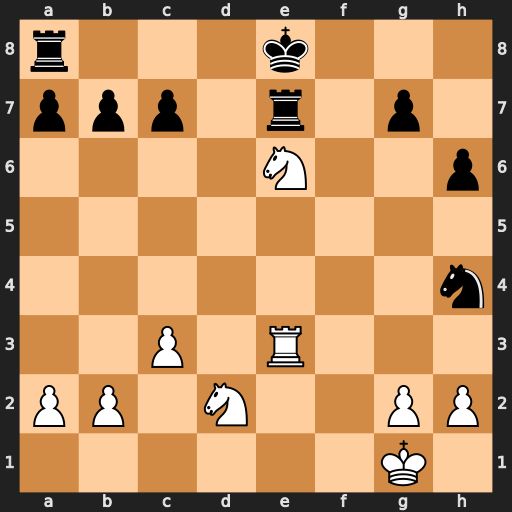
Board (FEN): r3k3/ppp1r1p1/4N2p/8/7n/2P1R3/PP1N2PP/6K1
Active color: w
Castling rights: q
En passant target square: -
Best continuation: Nxc7+ Kf7 Rxe7+ Kxe7 Nxa8